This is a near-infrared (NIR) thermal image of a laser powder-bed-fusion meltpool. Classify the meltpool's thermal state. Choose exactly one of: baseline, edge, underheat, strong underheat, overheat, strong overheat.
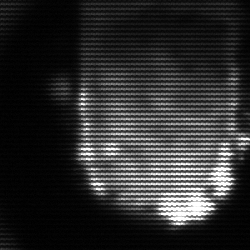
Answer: baseline